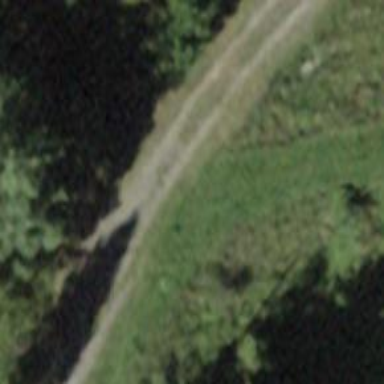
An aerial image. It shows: Culvert tunnel.